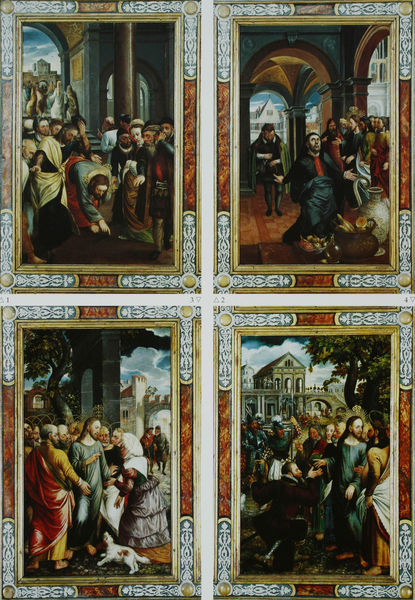
Titel: Hochaltar, Alltagsseite, rechter Flügel
Künstler: Hans Mielich
Standort: Ingolstadt
Institution: Liebfrauenmünster
Schlagwörter: baum, berg, blau, flügel, gemälde, gott, hand, himmel, mann, schatten, wasser, wolken, bäume, frauen, gelb, grün, landschaft, menschen, stadt, braun, fenster, finger, frau, licht, marmor, männer, orange, schwarz, szene, säule, säulen, weiss, gebäude, haus, hund, obst, rot, tuch, wolke, ansammlung, gesellschaft, leute, malerei, masse, menge, ornament, teppich, versammlung, bart, architektur, arm, arme, bibel, geschichte, rahmen, silber, bild, hände, innenraum, ast, felder, häuser, kirche, boden, gewand, gold, mantel, stoff, händler, personen, gebeugt, gotik, krug, vase, deutschland, rahmung, bogen, platz, rand, saal, rundbogen, treppe, tafel, wein, zeigefinger, detail, ornamente, wandgemälde, robe, zeigen, tor, zinnen, kirchen, bögen, griff, vier, arkade, ruine, gewölbe, burg, glaube, kreuz, religion, palast, torbogen, fliesen, tote, räume, beten, gebet, darstellung, altar, arkaden, hochaltar, verziert, stadttor, heiligenschein, leben, krüge, gotisch, kreuzgewölbe, kreuzgratgewölbe, christus, jesus, toga, mittelalter, rundbögen, predigt, stadtmauer, fingerzeig, hochzeit, tempel, kasetten, heilige, fresko, jünger, maria, anbetung, heilung, christen, jerusalem, jesu, biblisch, szenen, rennaissance, einfassung, sakral, kirsche, tafelbild, nürnberg, bauwerk, menschenansammlung, bauwerke, torbögen, teile, tabernakel, retabel, tafeln, häsuer, christ, flügelaltar, katholisch, apostel, wunder, altarbilder, passion, passionsgeschichte, judas, stationen, episoden, vierteilig, altarflügel, leben christi, leben jesu, leidensweg, sünder, verrat, heligenschein, judaskuss, pharisäer, wundertaten, freken, rechter flügel, vier felder, weolken, veir, sündiger, lahme, leben juse, wvase, phärisäer, hädnler